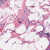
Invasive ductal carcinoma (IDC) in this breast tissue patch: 0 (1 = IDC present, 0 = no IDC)